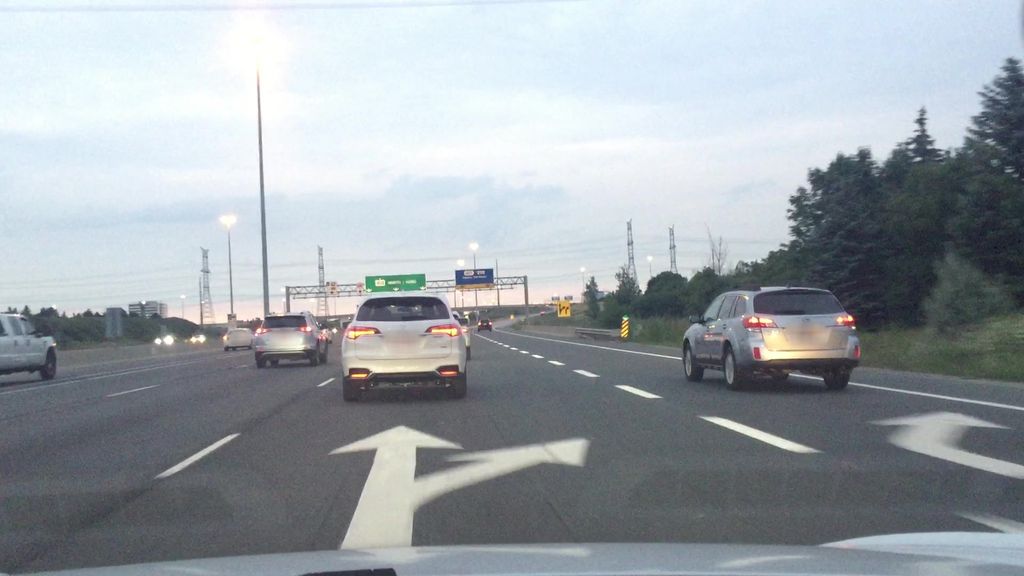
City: toronto